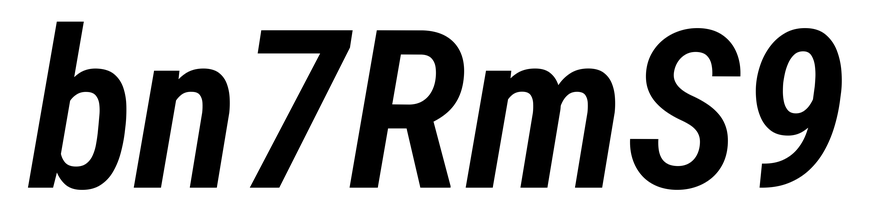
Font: Roboto-Italic_Condensed_SemiBold_Italic